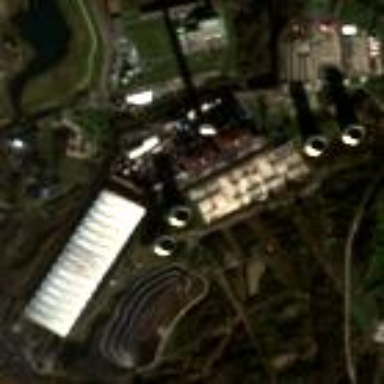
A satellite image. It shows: Industrial area with coal-powered plant.